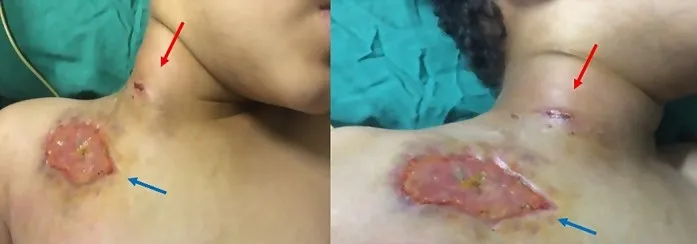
Right latero-cervical mass (3 cm of large axis), with inflammatory signs all around (red arrow) with cutaneous ulceration 5 cm in diameter located under the right clavicular (blue arrow) (former location of the implantable chamber).
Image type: medical_photograph (skin_photograph)